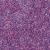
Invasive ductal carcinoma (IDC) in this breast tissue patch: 1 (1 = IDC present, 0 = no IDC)